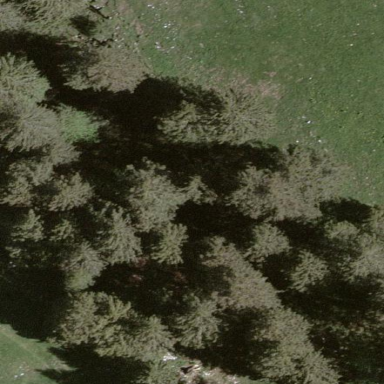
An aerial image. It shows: Forest area.